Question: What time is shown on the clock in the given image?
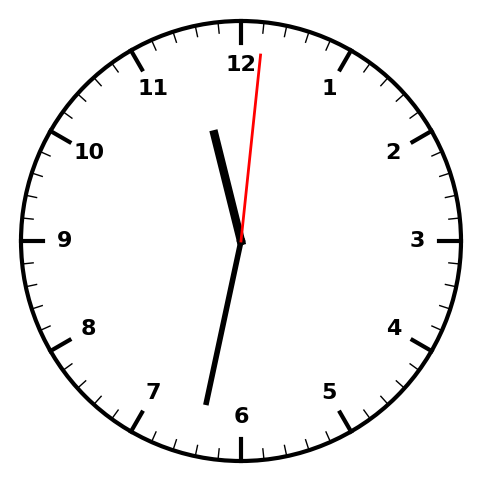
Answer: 11:32:01